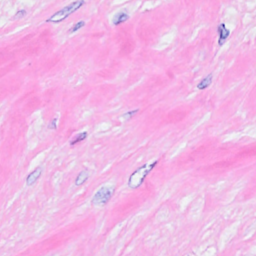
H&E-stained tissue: Breast